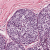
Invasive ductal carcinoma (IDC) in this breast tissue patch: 0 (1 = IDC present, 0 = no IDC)